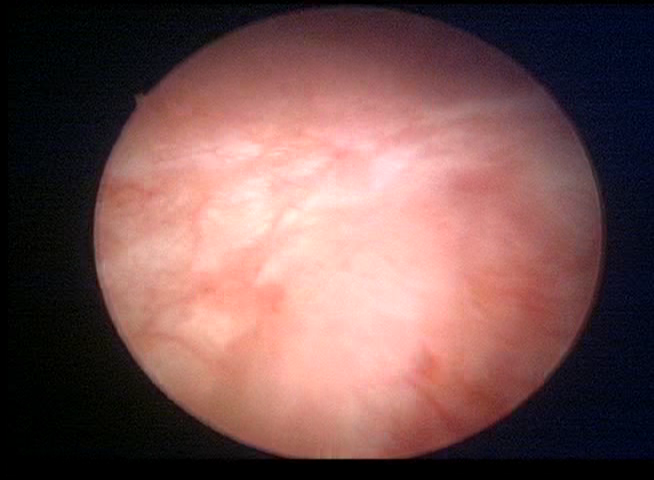
Modality: WLC
Class: Normal mucosa
Bladder cancer association: No